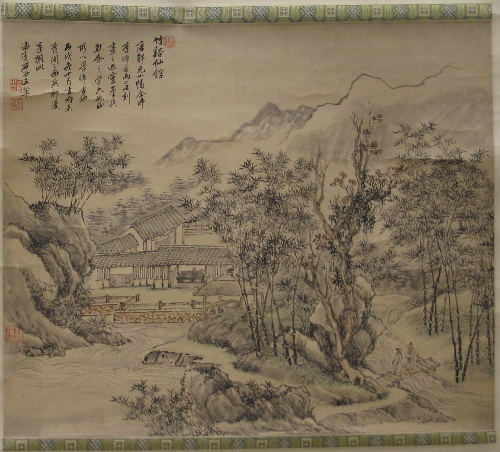
Artist: Unidentified artist
Date: 18th century or later
Object type: Hanging scroll
Classification: Paintings
Medium: Hanging scroll; ink and color on paper
Culture: China
Period: Qing (1644–1911) dynasty
Dimensions: 17 x 18 7/8 in. (43.2 x 47.9 cm)
Department: Asian Art
Credit line: John Stewart Kennedy Fund, 1913
Accession year: 1913
Repository: Metropolitan Museum of Art, New York, NY
Tags: Landscapes|Bamboo